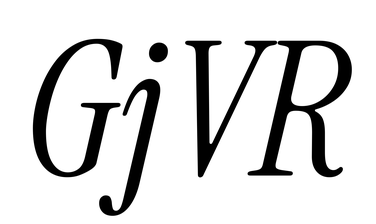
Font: InstrumentSerif-Italic